Заряженная частица входит в область, в которой сила вязкого трения, действующая на неё, пропорциональна её скорости и останавливается на расстоянии $10~см$ от точки входа в область. Если повторить данное движение, предварительно создав в этой области однородное магнитное поле, то частица остановится на расстоянии $6~см$ от точки входа.
На каком расстоянии от точки входа остановится частица, если увеличить индукцию магнитного поля в два раза и повторить движение?
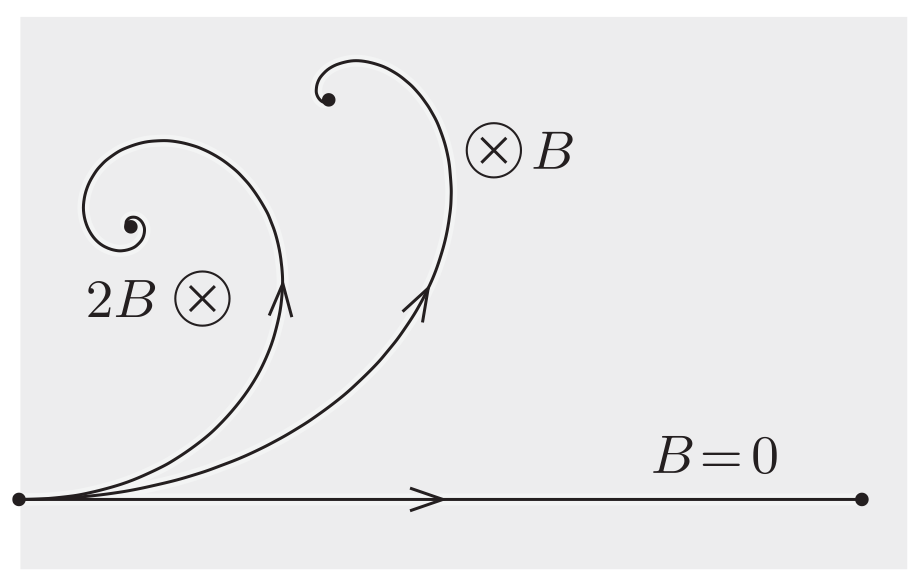
Ответ: $s_3 \approx 3.51~см$
Темы:
T, ★, Векторы, Вязкое трение, Электромагнетизм, Движение в магнитном поле, 200 задач